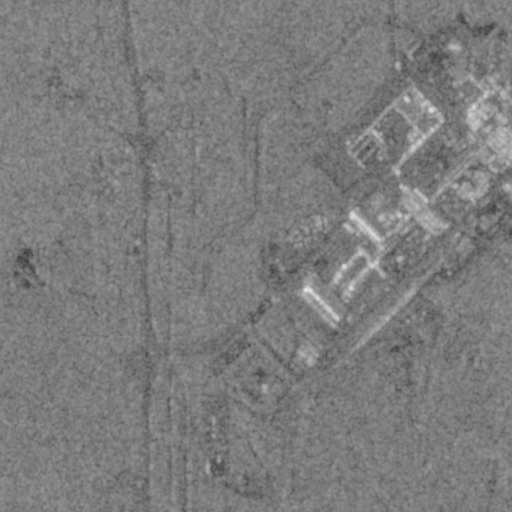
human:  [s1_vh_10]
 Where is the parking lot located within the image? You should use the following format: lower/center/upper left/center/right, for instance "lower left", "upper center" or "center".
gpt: The parking lot is located in the upper right of the image.
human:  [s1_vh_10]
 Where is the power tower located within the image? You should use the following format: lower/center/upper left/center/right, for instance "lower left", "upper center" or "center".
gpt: There is no power tower in the image.

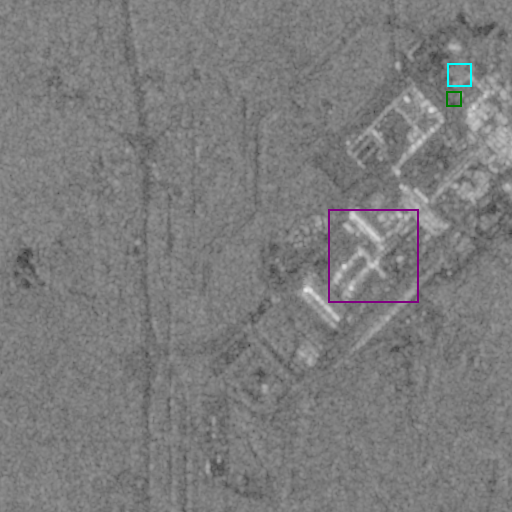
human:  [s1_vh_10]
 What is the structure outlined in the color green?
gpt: The structure outlined in green is a parking lot.
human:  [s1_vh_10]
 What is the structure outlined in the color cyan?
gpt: The structure outlined in cyan is a power substation.
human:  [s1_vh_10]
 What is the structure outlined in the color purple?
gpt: The structure outlined in purple is a building.
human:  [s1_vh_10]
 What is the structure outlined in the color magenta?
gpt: There is no magenta outline.